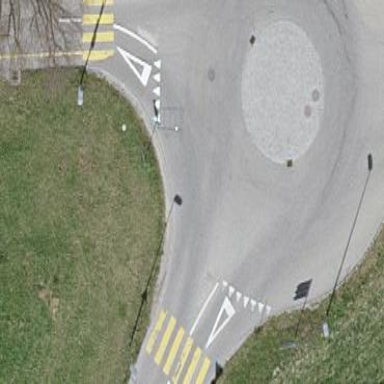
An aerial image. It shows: Residential road with roundabout.